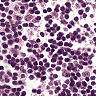
Metastatic tissue present: no